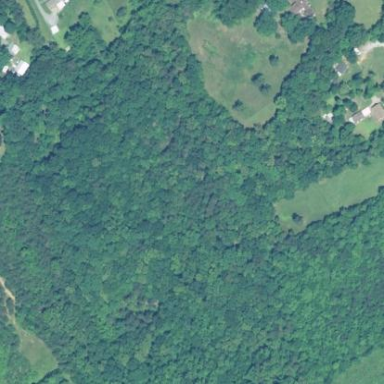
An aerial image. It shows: Mixed woodland area with variety of leaf types and cycles.